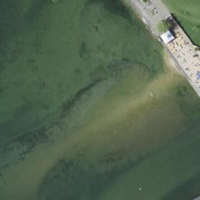
EUNIS habitat code: 14
Species observed at this site:
Phalacrocorax carbo
Corvus corone
Cygnus olor
Fulica atra
Anas platyrhynchos
Mergus merganser
Aix galericulata
Aythya fuligula
Passer domesticus
Columba livia